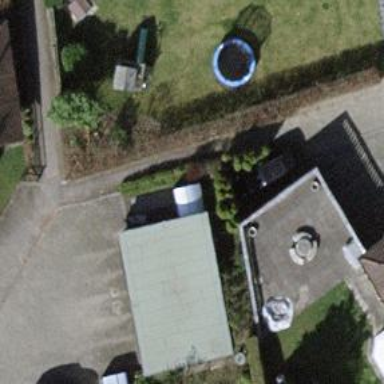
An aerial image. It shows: Group of garages.